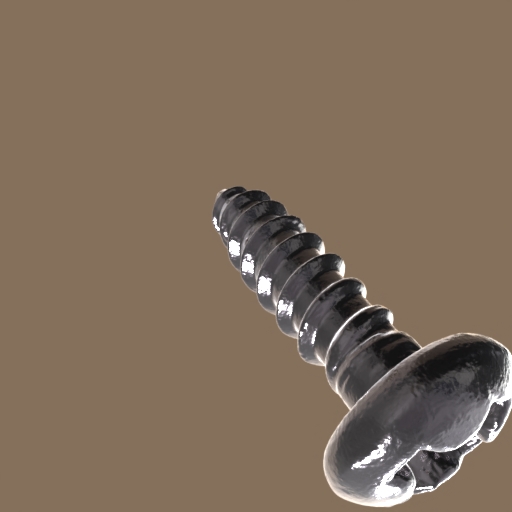
Label: screw